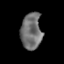
Tissue: prostate
Cell type: T cells
Senescence score: 0.3478
Nuclear area (px): 739
Mean DAPI intensity: 112.371